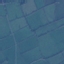
Land use / land cover: Pasture